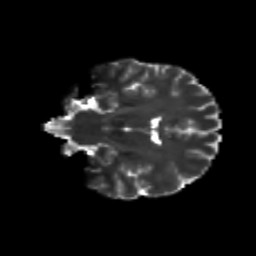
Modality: T2w
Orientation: coronal
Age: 24
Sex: male
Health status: healthy
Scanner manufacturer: siemens
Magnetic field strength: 3 T
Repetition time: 8.6 s
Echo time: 0.095 s